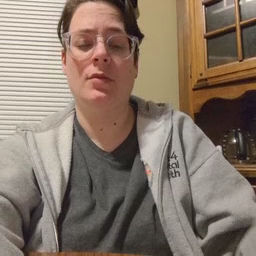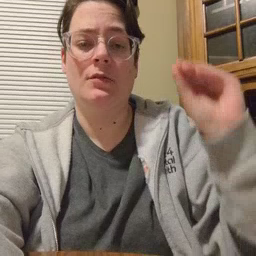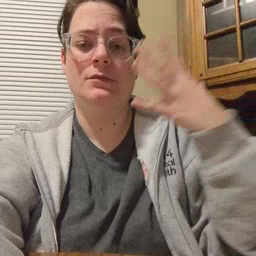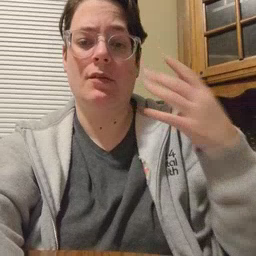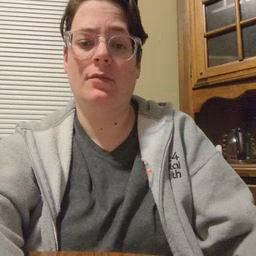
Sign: sun